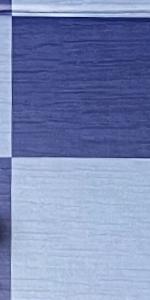
Label: Empty